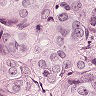
Metastatic tissue present: yes